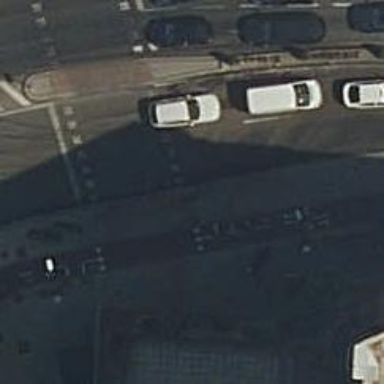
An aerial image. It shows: Kerb barrier.